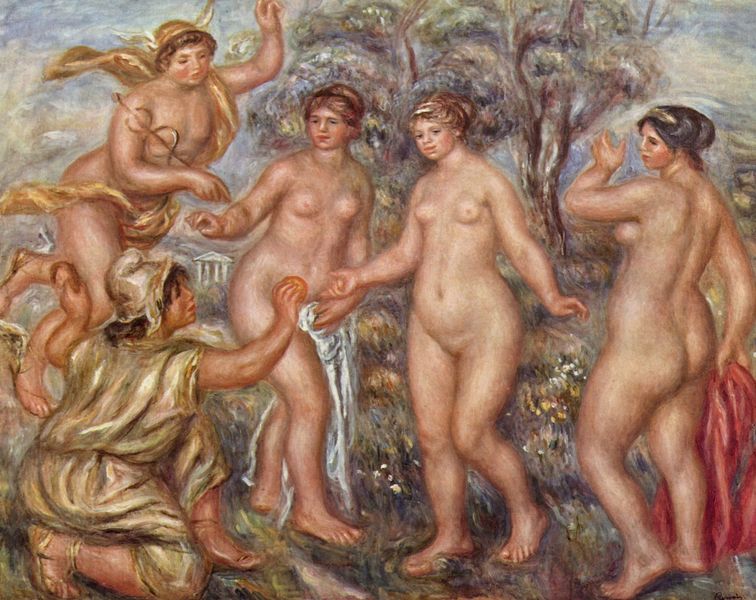
Titel: Urteil des Paris
Künstler: Pierre Auguste Renoir
Standort: Washington (District of Columbia)
Institution: Phillips Memorial Gallery
Schlagwörter: akt, baum, blau, blätter, flügel, hand, haut, himmel, mann, nackt, rubens, schatten, umhang, wasser, wolken, akte, baden, badende, baumstämme, bäume, frauen, gelb, grün, impressionismus, landschaft, menschen, mädchen, sand, braun, brust, busen, damen, finger, frankreich, frau, haar, hell, hintergrund, hut, kleid, kreide, licht, mund, nase, ohr, orange, paris, pastell, renoir, rücken, schwarz, säulen, weiss, blüten, dach, gras, park, rot, tuch, wiese, wolke, haube, malerei, gesichter, kappe, mütze, arm, arme, augen, falten, historie, mensch, stehen, hände, baumstamm, erde, natur, boden, auge, gewand, gold, haare, tücher, drei, pflanzen, ohren, schulter, schultern, wald, fliegen, engel, frucht, garten, beine, apfel, brüste, füße, wangen, schuhe, stab, backen, giebel, aue, figuren, dick, grazien, münder, handtuch, robe, sandalen, bauch, rodin, besch, geschlecht, scham, vagina, zehen, vier, antike, fuss, erdboden, schönheit, geben, knien, schlange, helm, mythologie, göttin, darstellung, rom, verführung, griechisch, musen, nymphen, griechenland, hain, venus, tempel, hörner, hermes, hera, götterbote, merkur, amor, verhüllt, bote, caducäus, caduzeus, gabe, ackt, nike, rundungen, helena, präsentieren, nehmen, urteil, apfelsine, bäuche, diva, aphrodite, phrygische mütze, geschlechtsteil, grazie, caduceus, hermesstab, sndale, erdeb, apel, barbüsig, paris urteil, grieschenland, aprodite, fruchr